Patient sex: F
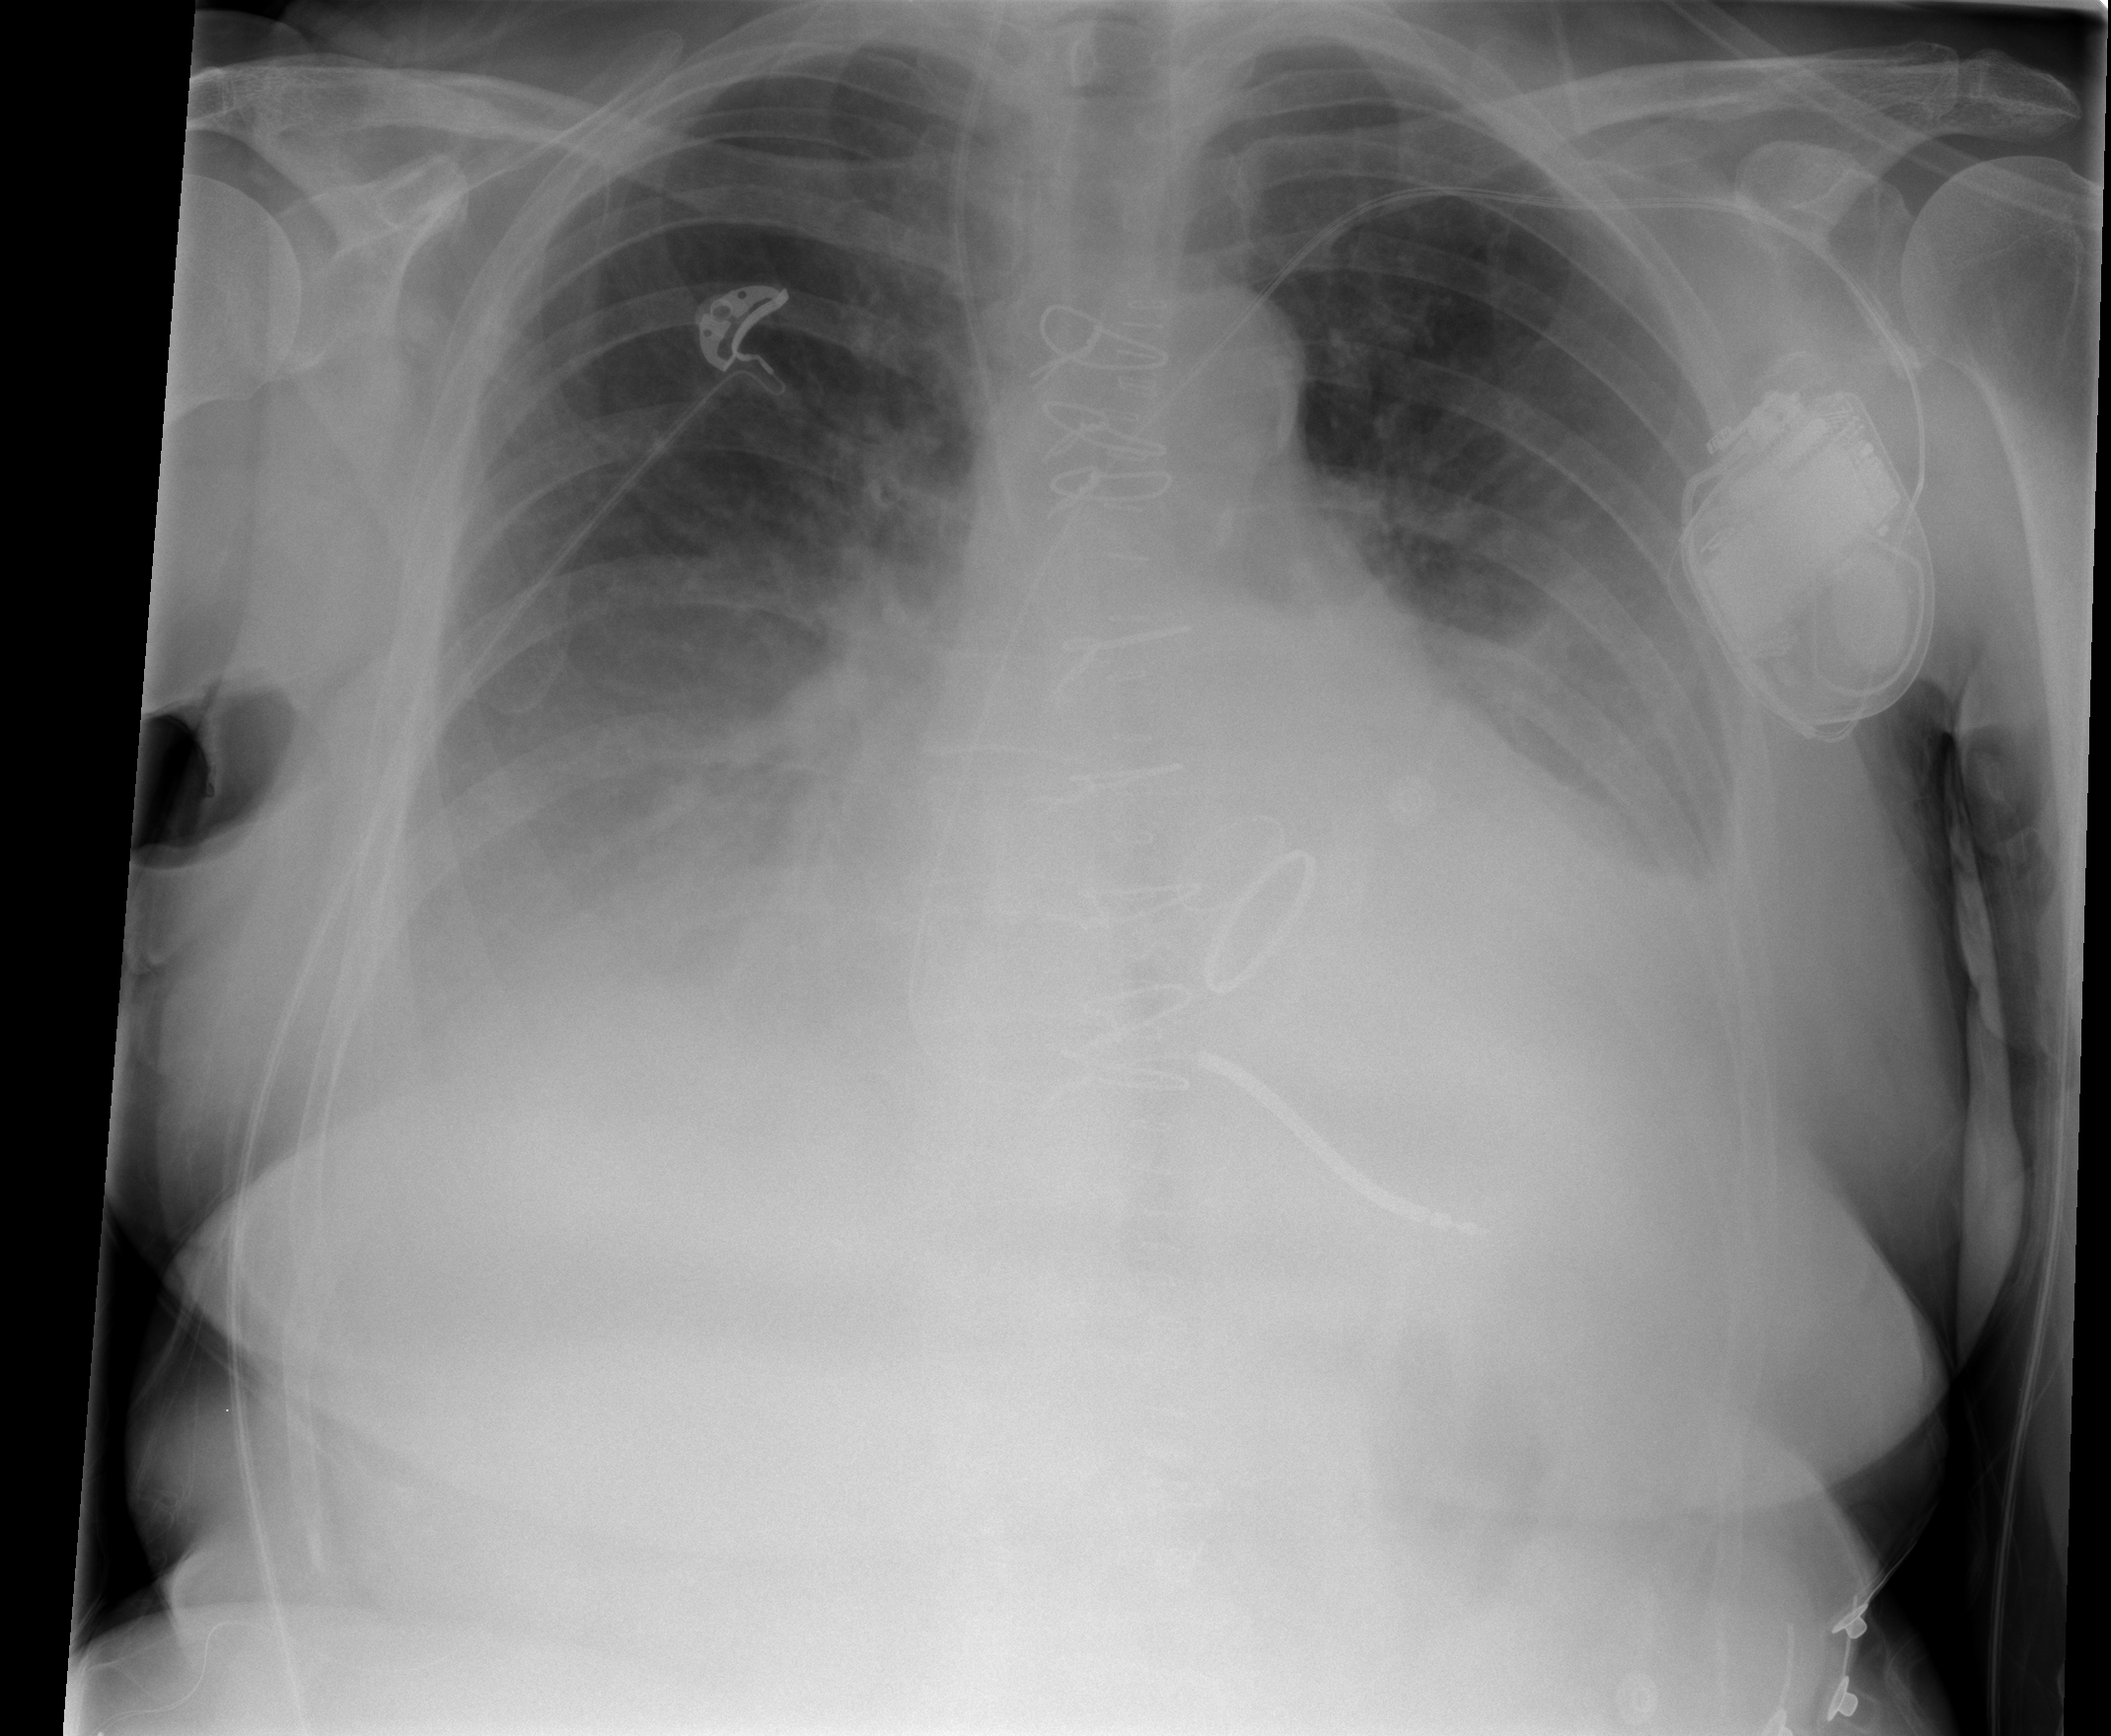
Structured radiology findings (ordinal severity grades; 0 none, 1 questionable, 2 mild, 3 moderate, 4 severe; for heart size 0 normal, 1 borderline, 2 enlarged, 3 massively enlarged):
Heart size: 2
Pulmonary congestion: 1
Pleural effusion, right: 2
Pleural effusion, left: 2
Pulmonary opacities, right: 0
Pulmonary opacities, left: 0
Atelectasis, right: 2
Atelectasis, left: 3